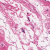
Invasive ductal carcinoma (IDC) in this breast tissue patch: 0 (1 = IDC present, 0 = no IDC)